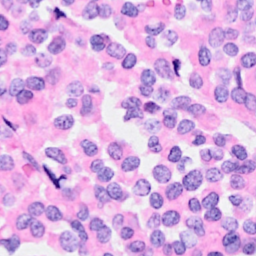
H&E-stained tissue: Breast